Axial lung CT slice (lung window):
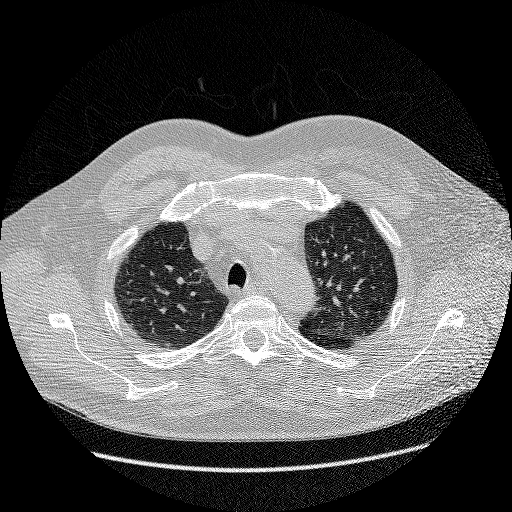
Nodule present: no